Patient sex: F
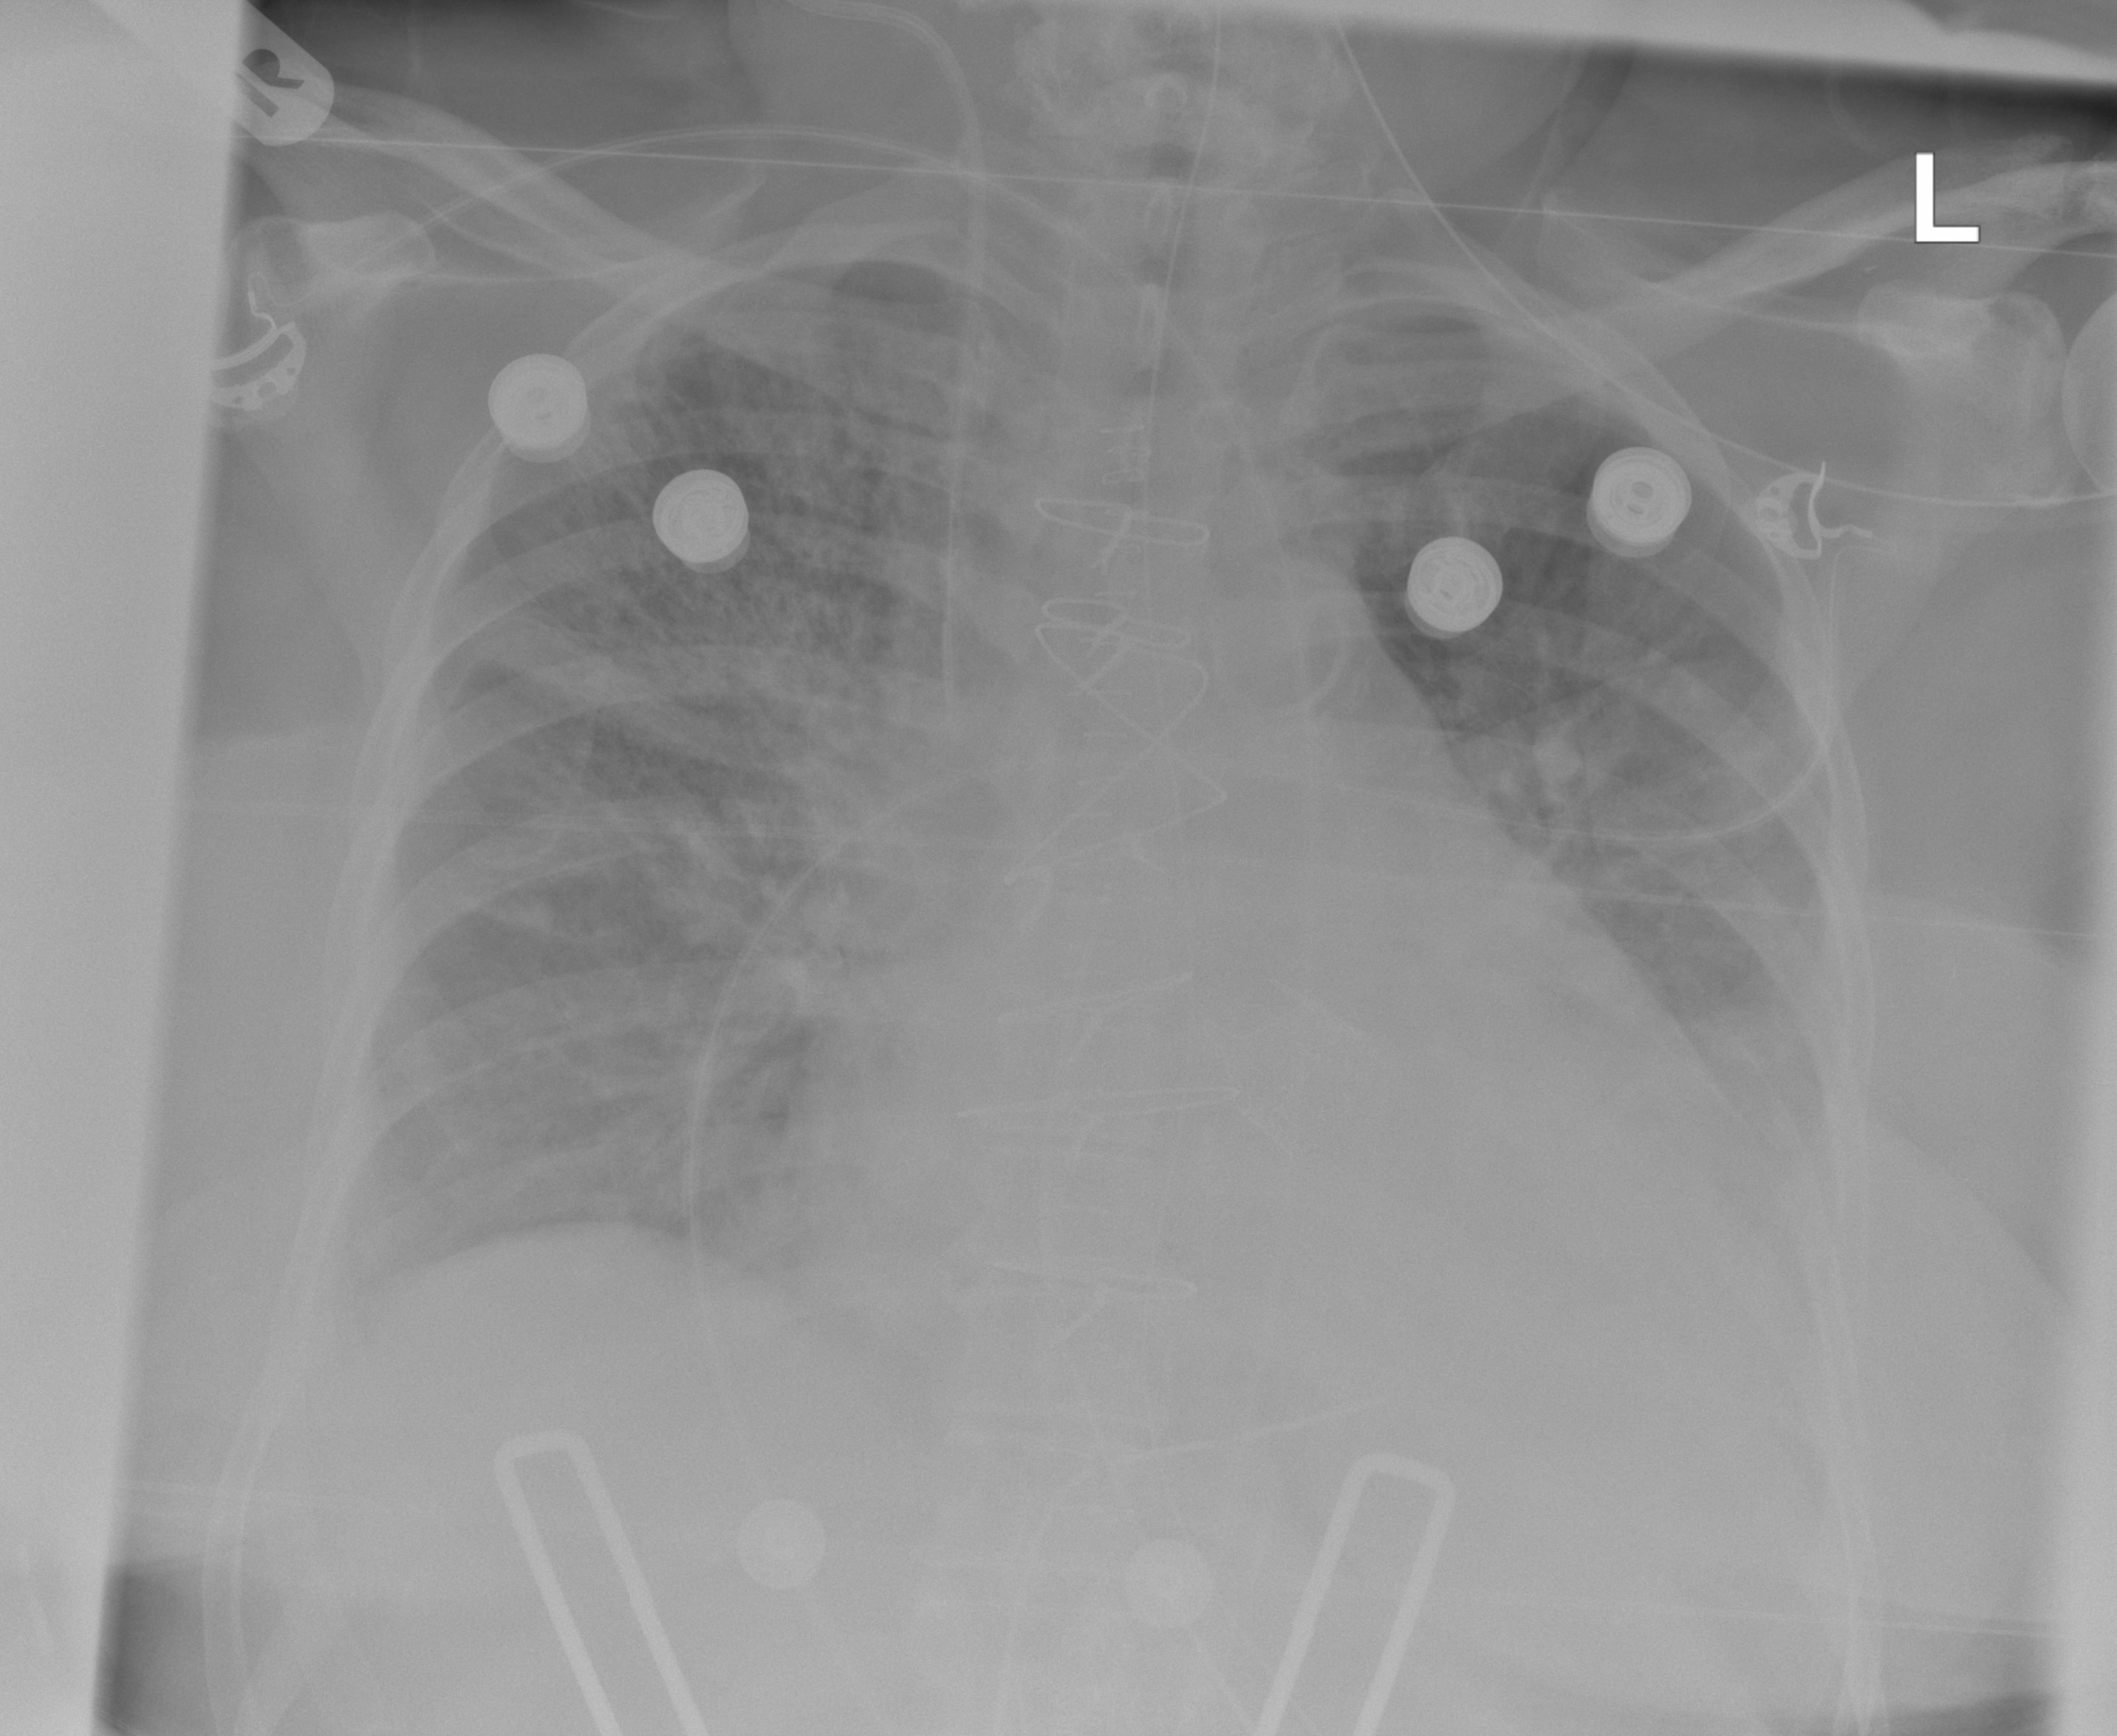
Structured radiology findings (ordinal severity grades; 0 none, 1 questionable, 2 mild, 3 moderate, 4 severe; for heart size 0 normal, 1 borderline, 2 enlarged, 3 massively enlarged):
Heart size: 2
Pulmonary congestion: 2
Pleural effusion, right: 0
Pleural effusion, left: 2
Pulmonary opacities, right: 3
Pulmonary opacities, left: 2
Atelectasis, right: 2
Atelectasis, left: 2